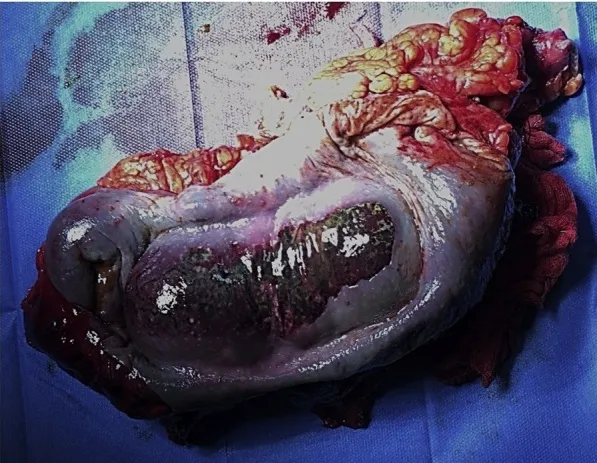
Surgical specimen showing massive intramural hematoma of the right colon.
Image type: medical_photograph (other_medical_photograph)